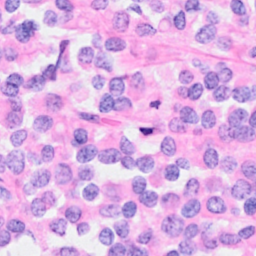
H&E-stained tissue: Breast